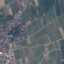
Land use / land cover class: PermanentCrop